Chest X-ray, PA view. Patient: 38 years old, sex M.
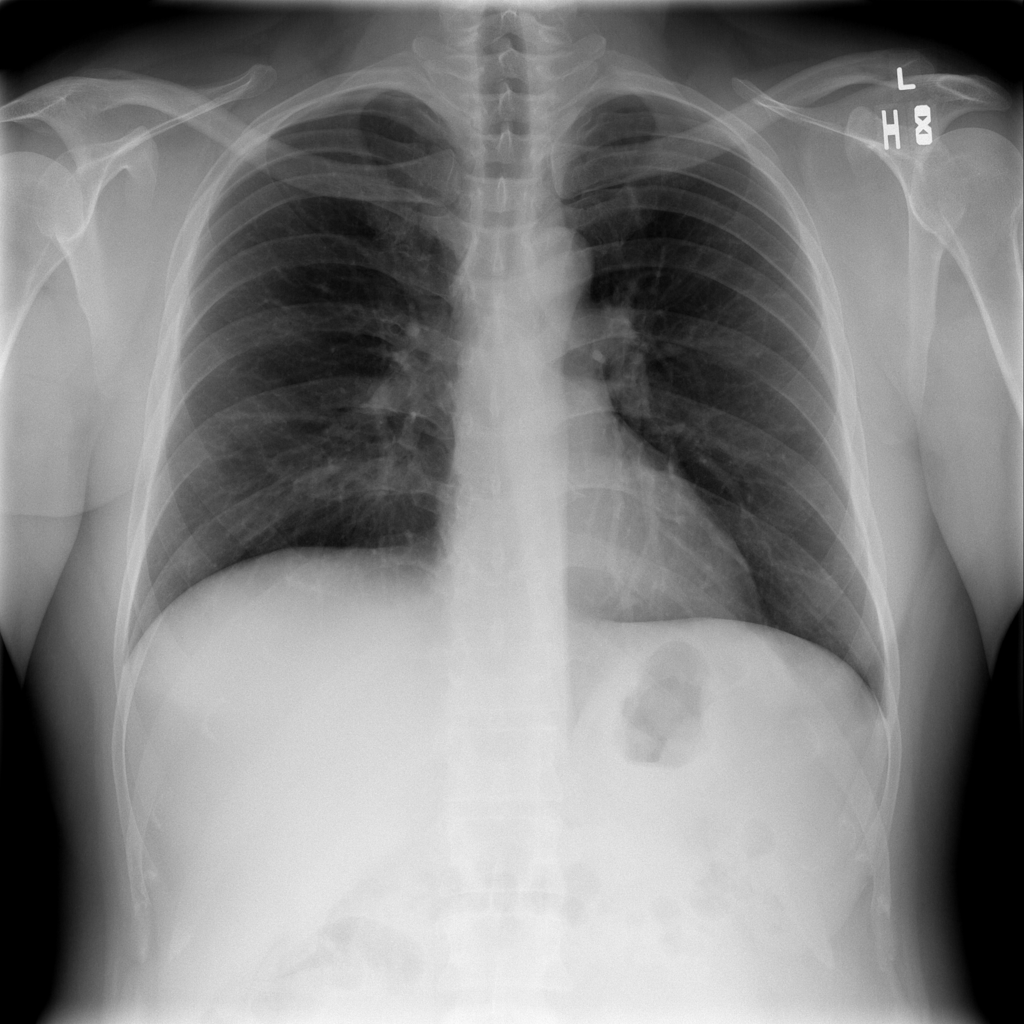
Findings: No Finding